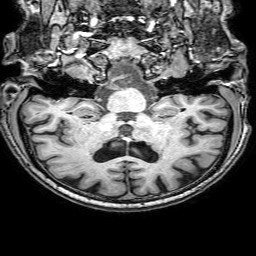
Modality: T1w
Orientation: sagittal
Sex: male
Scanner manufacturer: philips
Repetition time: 0.008226 s
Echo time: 0.00379 s